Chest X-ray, PA view. Patient: 74 years old, sex M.
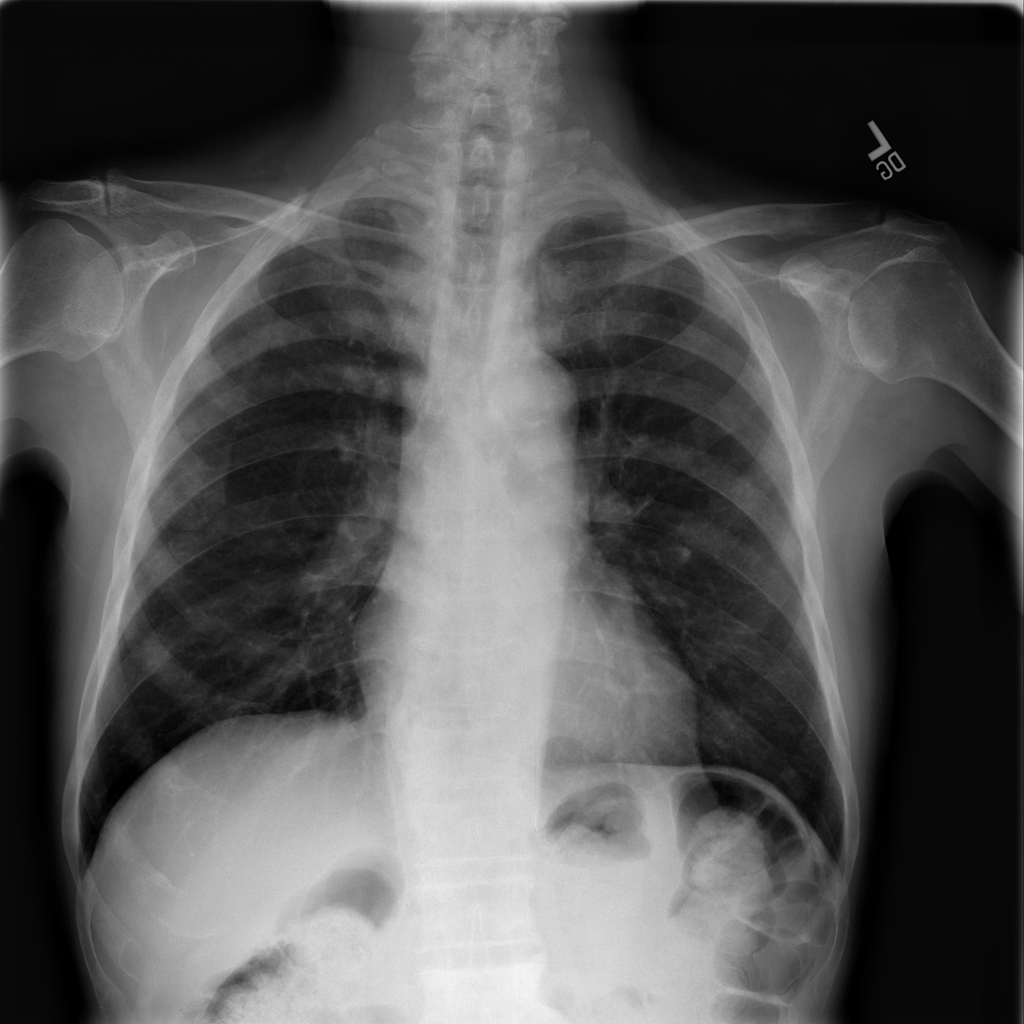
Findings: No Finding